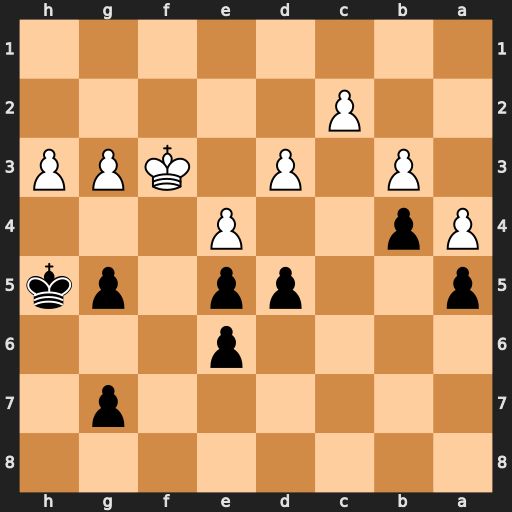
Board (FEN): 8/6p1/4p3/p2pp1pk/Pp2P3/1P1P1KPP/2P5/8
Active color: b
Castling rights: -
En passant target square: -
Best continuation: g4+ hxg4+ Kg5 c4 bxc3 Ke2 Kxg4 b4 axb4